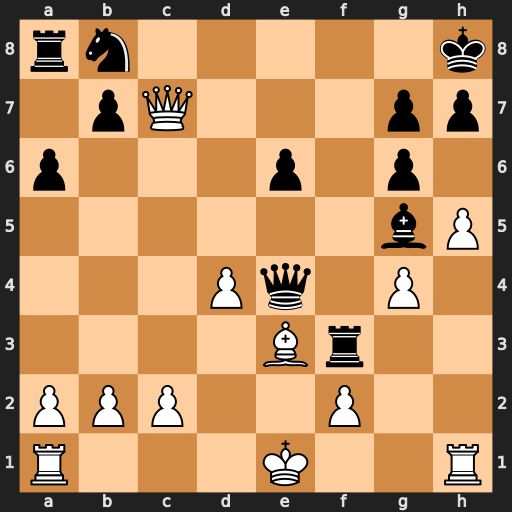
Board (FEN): rn5k/1pQ3pp/p3p1p1/6bP/3Pq1P1/4Br2/PPP2P2/R3K2R
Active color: w
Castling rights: KQ
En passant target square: -
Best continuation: Qc8+ Bd8 Qxd8+ Rf8 Qxf8#